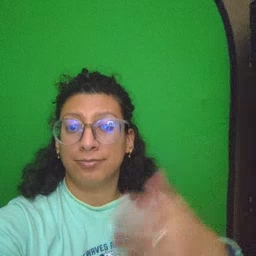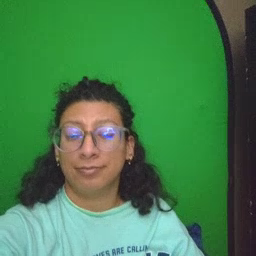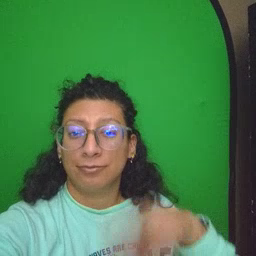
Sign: jump